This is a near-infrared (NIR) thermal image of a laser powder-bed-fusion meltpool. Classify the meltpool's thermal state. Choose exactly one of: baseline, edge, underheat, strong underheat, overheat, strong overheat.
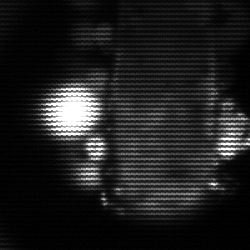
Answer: strong underheat